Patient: sex F, age 59
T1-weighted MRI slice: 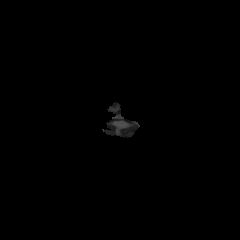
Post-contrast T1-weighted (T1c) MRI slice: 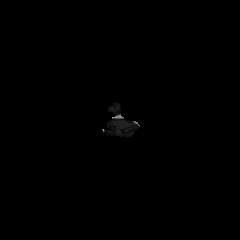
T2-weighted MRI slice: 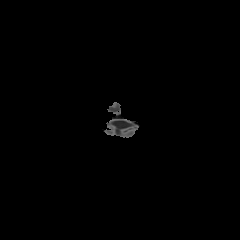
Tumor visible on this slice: no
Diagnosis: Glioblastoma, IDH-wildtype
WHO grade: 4